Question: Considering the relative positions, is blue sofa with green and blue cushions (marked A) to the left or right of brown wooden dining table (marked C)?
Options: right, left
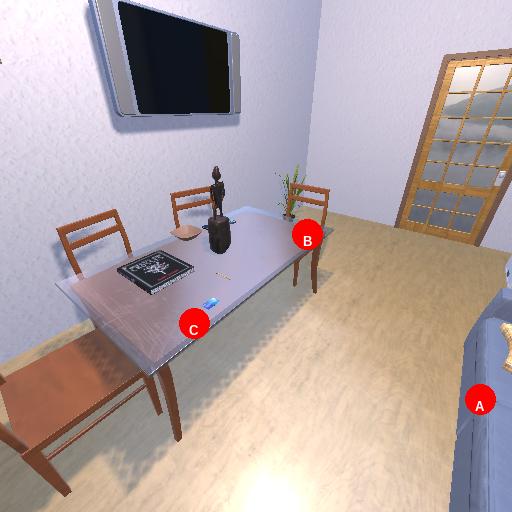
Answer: right